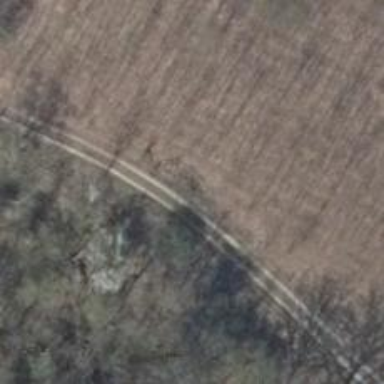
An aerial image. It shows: Dirt track road with grade 4 track type.